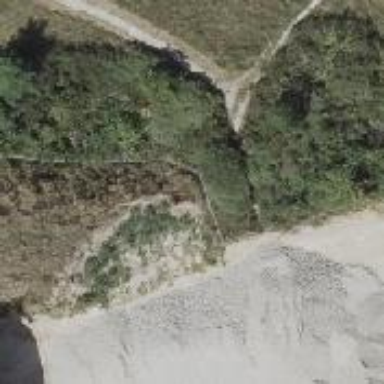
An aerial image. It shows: Path.